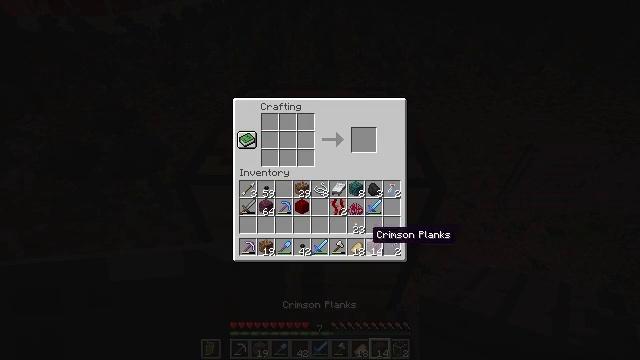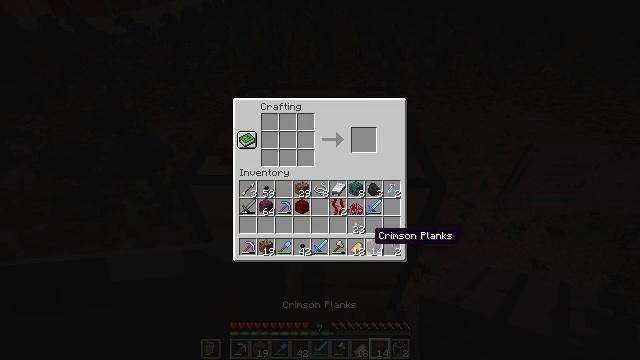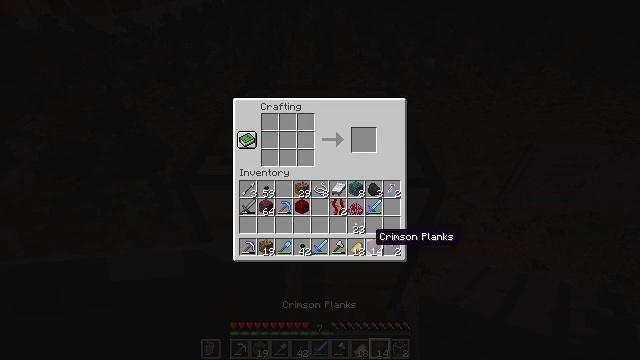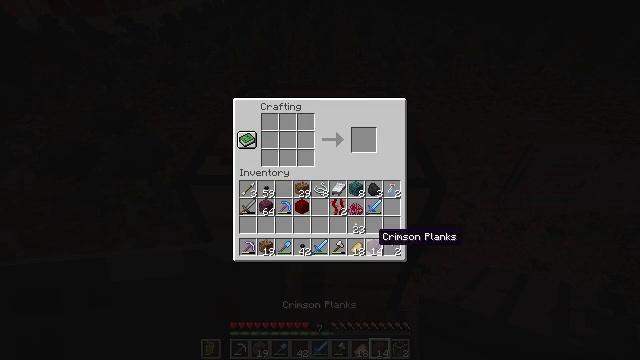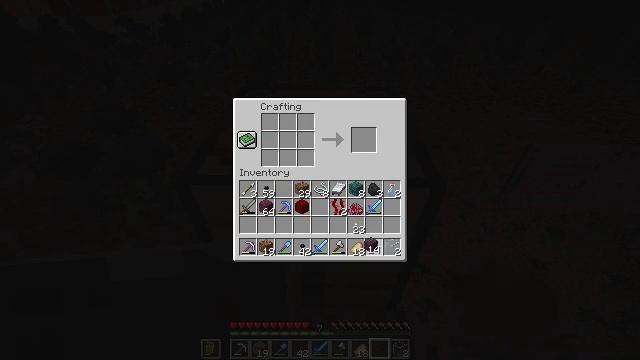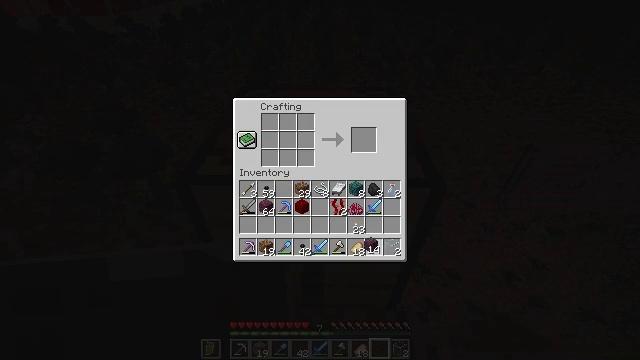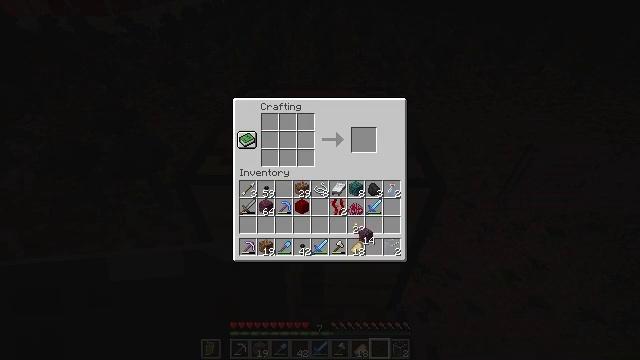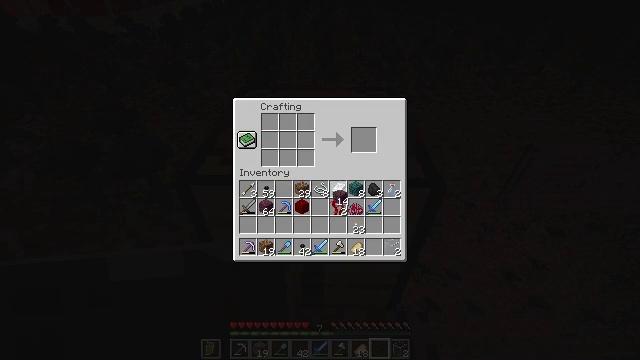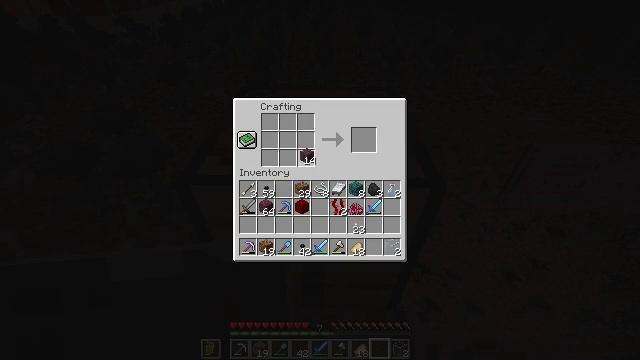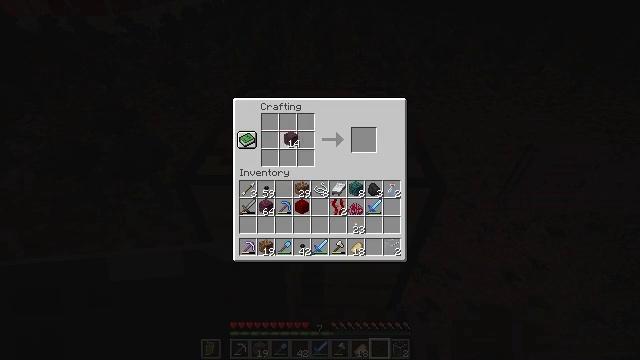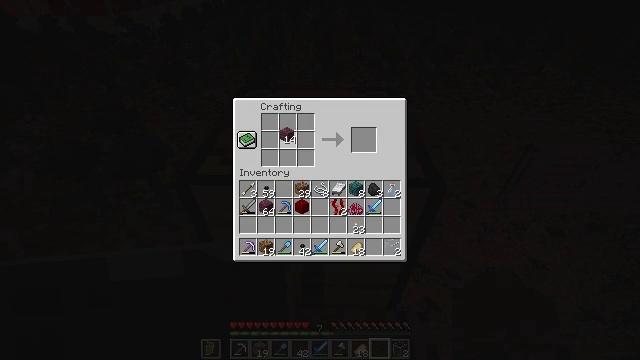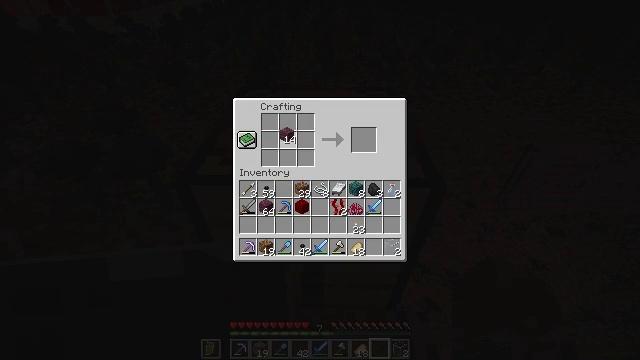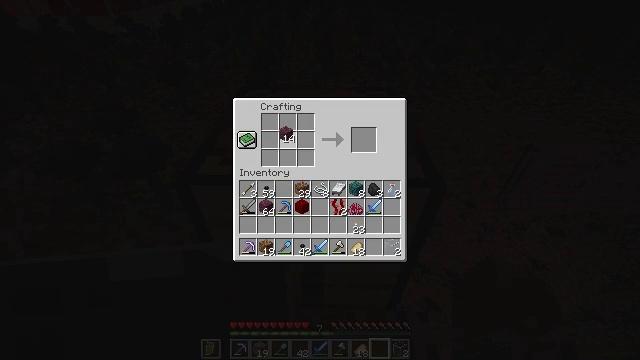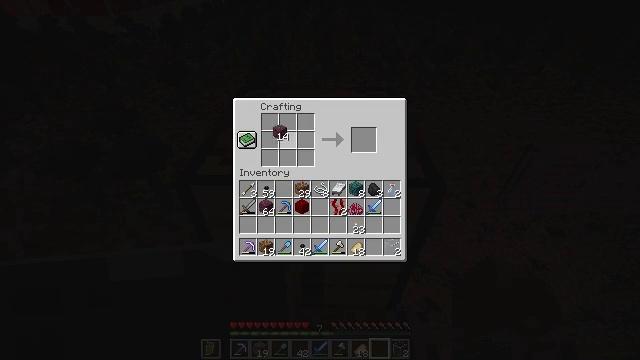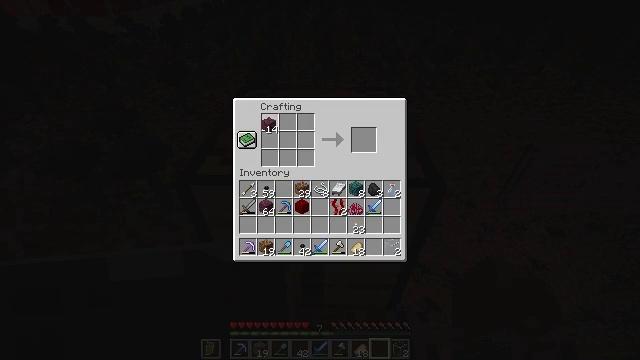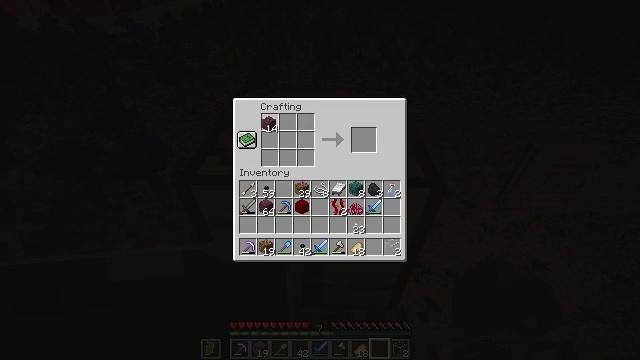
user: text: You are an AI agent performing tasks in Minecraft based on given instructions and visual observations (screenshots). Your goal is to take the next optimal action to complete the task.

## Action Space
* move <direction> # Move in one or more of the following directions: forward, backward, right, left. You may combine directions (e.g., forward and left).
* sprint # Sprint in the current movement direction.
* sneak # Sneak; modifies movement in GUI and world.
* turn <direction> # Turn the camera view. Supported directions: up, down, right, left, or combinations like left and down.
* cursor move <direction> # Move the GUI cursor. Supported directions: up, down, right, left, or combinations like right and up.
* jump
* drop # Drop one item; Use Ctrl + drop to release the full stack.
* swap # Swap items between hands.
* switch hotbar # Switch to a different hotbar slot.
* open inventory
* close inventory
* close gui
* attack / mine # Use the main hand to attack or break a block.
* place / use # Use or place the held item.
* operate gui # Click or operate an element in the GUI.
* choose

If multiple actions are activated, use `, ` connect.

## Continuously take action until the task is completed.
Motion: motion action
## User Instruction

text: Craft a crimson trapdoor.
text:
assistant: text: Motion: no_op
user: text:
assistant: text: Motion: no_op
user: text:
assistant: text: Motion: no_op
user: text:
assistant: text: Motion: operate gui
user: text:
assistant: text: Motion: operate gui
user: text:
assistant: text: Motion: cursor move up, operate gui
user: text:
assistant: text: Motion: cursor move left and up
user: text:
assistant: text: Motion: cursor move left and up
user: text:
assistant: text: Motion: cursor move left and up
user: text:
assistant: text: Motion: no_op
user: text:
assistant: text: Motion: no_op
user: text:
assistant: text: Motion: no_op
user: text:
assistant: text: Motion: no_op
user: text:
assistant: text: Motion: cursor move left
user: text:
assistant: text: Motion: no_op
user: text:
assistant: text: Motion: operate gui
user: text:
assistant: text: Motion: operate gui
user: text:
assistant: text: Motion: no_op
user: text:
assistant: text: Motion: no_op
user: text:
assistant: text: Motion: no_op
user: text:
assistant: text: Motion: cursor move down
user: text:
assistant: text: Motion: cursor move down
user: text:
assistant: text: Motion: sneak, cursor move down
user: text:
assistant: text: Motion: sneak, cursor move down
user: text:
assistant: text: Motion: sneak, cursor move down
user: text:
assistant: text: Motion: sneak
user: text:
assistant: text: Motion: sneak
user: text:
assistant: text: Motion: sneak
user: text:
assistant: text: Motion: sneak, choose
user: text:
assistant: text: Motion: sneak, choose